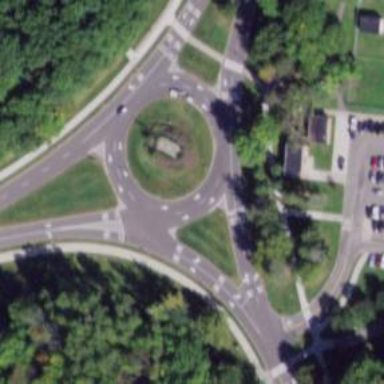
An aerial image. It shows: Residential road with asphalt surface leading to roundabout.